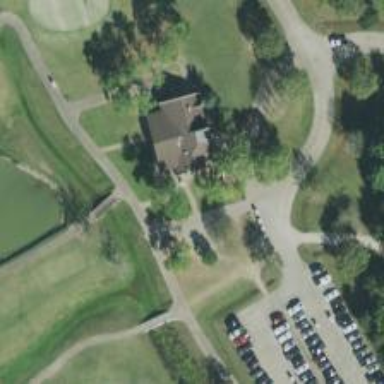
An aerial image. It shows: Path for both roads and golfers.